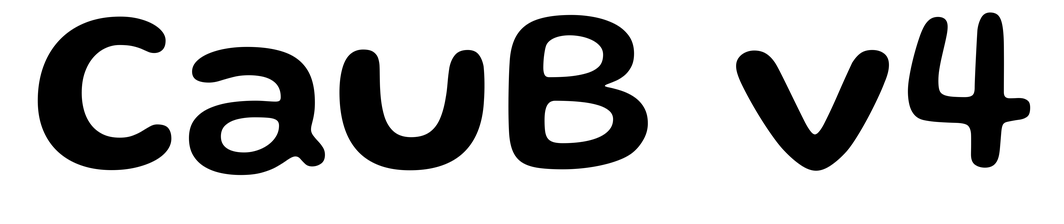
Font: Gluten_Medium